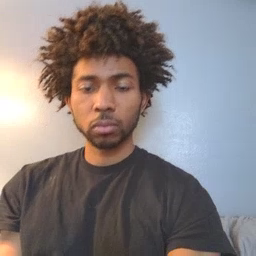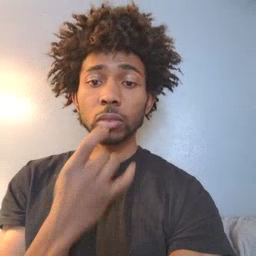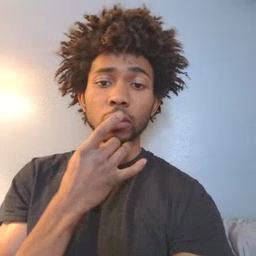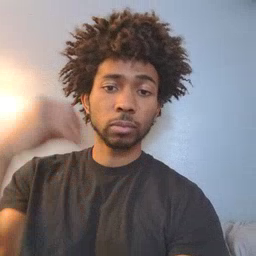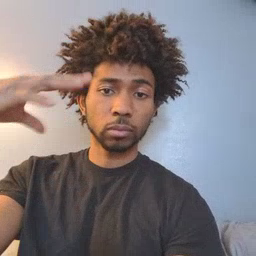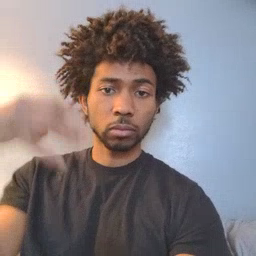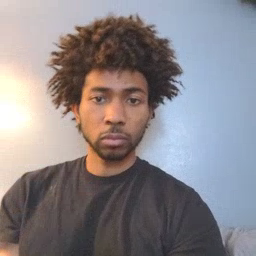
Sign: lamp